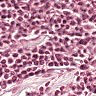
Metastatic tissue present: no